Question: I wanted to try to make a Windows Universal app, but straight out of the starting gate, the template will not compile. Please refer to image below. It is a missing system reference. This is not the case when I try the same thing on my surface. Do I have a bad install? I have repaired and also resetsettings. I have also installed the standalone APK for windows 10. There is not a lot on this topic on google, I ask for advice on what I should attempt next?
For your infomation, if I start a new project under Windows Universal app (windows 8.1), it does compile.

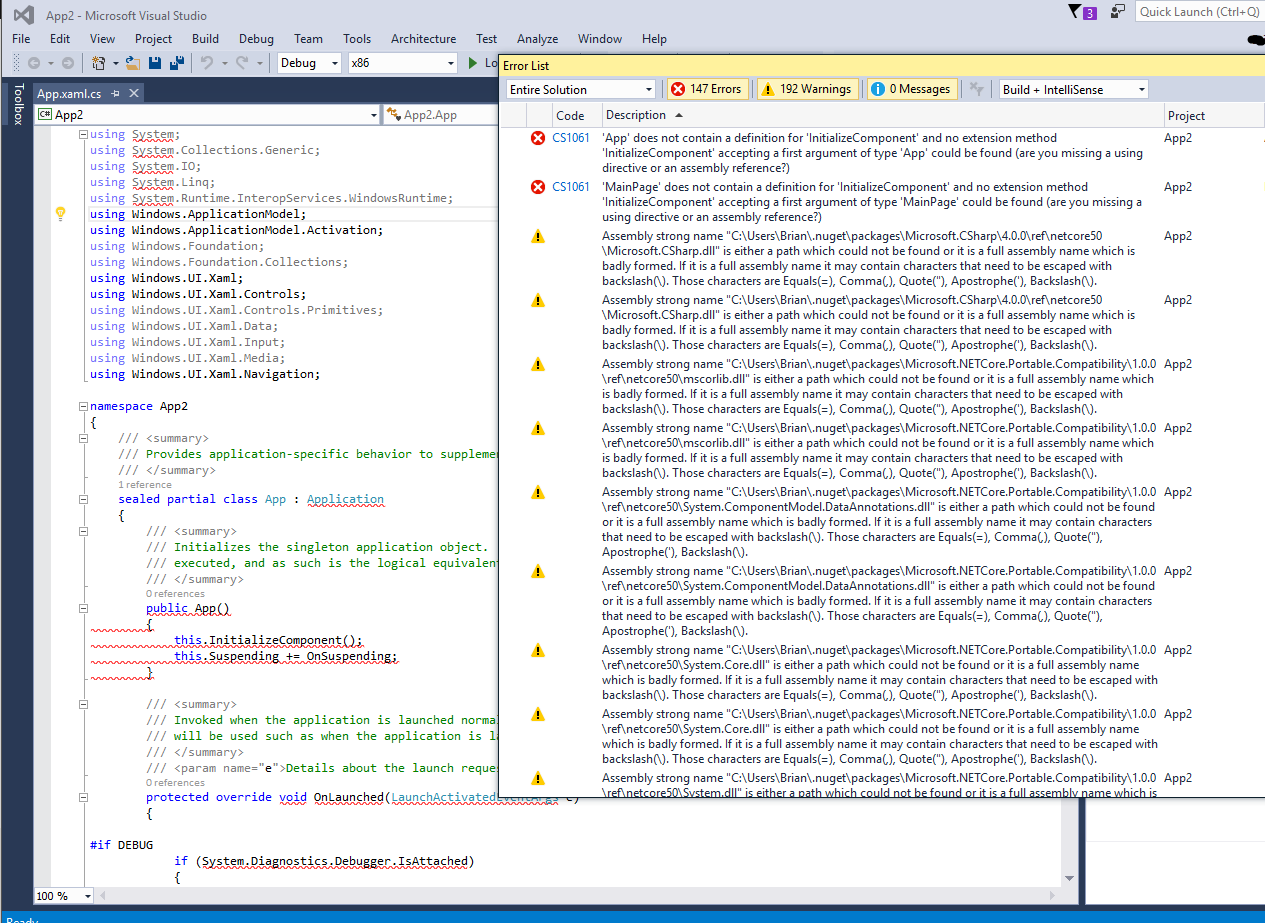
Answer: COMPLETELY UNINSTALL VISUAL STUDIO
goto c:\programdata\package cache
move all from package cache to a new folder
run this powershell script
$app = Get-WmiObject -Query "SELECT * FROM Win32_Product WHERE Version = '14.0.23506'"
'''
foreach ($app in $app) {
$app.Uninstall()
}
'''
install Visual studio
goto folder C:\Program Files (x86)\Microsoft Visual Studio 14.0\Common7\IDE\ProjectTemplates\CSharp\Windows Root\Windows UAPC3
Go into folders BlankApplication, ClassLibrary, RunTimeComponent, UnitTestApp and modify the .vstemplate using a program under admin mode
Look for
and change to the latest version number, in this case 5.2.2
I would recommend you start visual studio using devenv /ResetSettings
move the package cache back and do not replace the files. You will have around 8 folders left in old package cache that are duplicates.
I am curious if I could have used devenv /ResetSkipPkgs at the beginning of this mess and fixed it..
oh well, I will never know now.